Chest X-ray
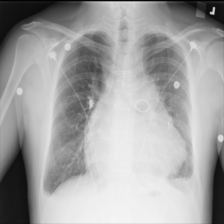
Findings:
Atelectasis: negative
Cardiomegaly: negative
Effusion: positive
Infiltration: negative
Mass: negative
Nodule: negative
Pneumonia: negative
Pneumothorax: negative
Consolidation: negative
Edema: negative
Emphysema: negative
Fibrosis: negative
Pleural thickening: negative
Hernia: negative